Interaction volume radius: 5 \u00c5
Interaction volume height: 10 \u00c5
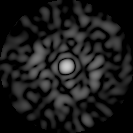
Disorder parameter: 0.8623